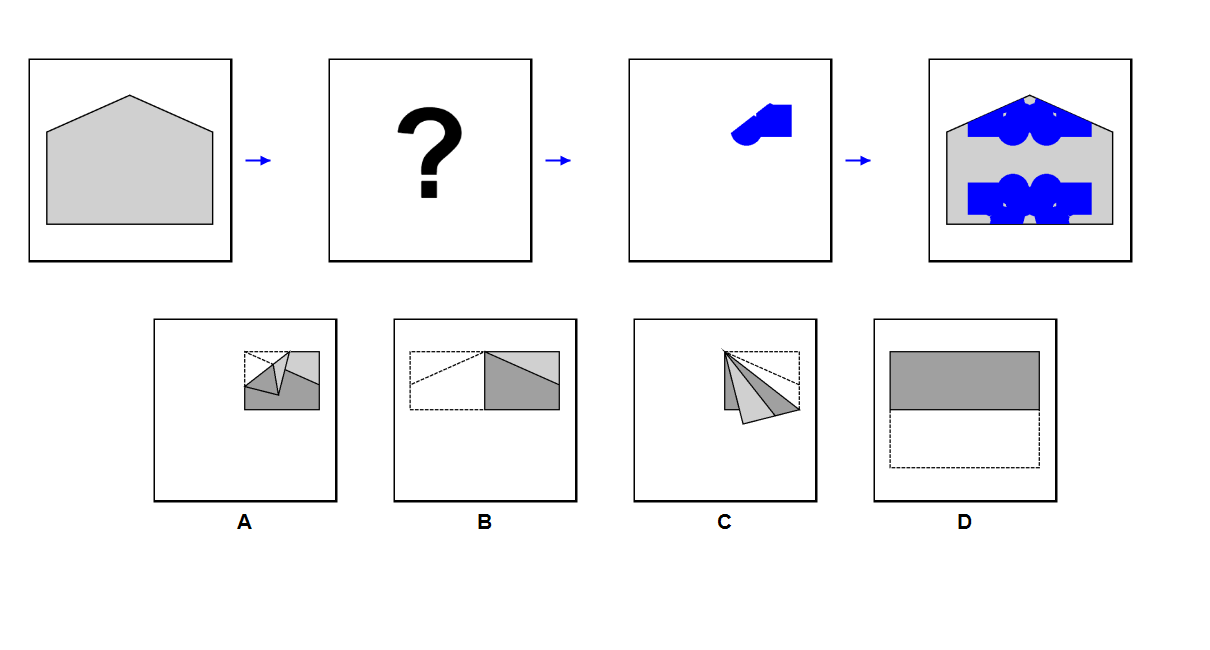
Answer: C